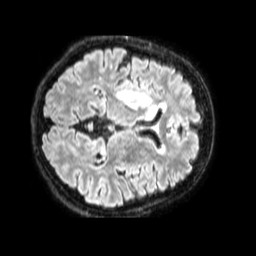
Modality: FLAIR
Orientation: axial
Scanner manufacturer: philips
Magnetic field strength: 1.5 T
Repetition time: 4.8 s
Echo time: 0.3363 s